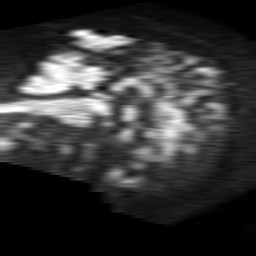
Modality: TRACE
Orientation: sagittal
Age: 79
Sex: female
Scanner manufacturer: philips
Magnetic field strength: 1.5 T
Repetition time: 4.6 s
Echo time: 0.08528 s